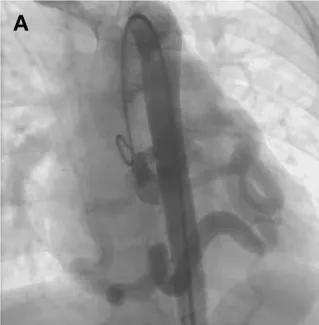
Ascending aortic angiography preoperatively showing that the left and right coronary artery were enlarged and tortuous.
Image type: radiology (x_ray)